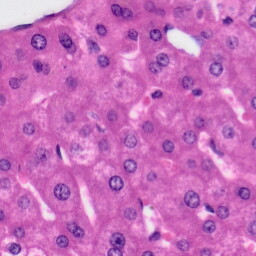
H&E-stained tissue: Liver